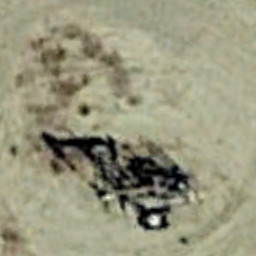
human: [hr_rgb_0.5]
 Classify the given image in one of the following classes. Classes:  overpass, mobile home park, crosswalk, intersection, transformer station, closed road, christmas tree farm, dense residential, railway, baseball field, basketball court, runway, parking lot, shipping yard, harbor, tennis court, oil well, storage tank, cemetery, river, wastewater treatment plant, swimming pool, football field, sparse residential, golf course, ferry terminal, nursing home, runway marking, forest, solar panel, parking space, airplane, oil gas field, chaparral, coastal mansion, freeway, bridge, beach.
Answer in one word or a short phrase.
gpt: oil well